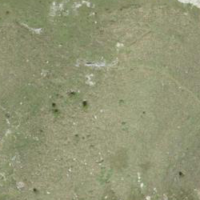
EUNIS habitat code: 23
Species observed at this site:
Stauroderus scalaris
Arcyptera fusca